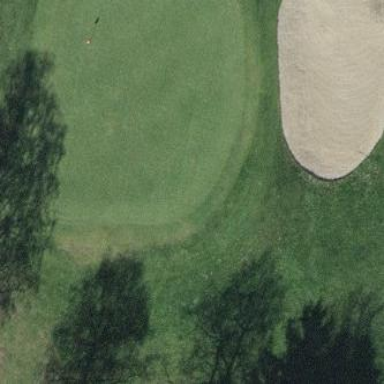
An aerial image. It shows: Picturesque green golfing area with grass land use.